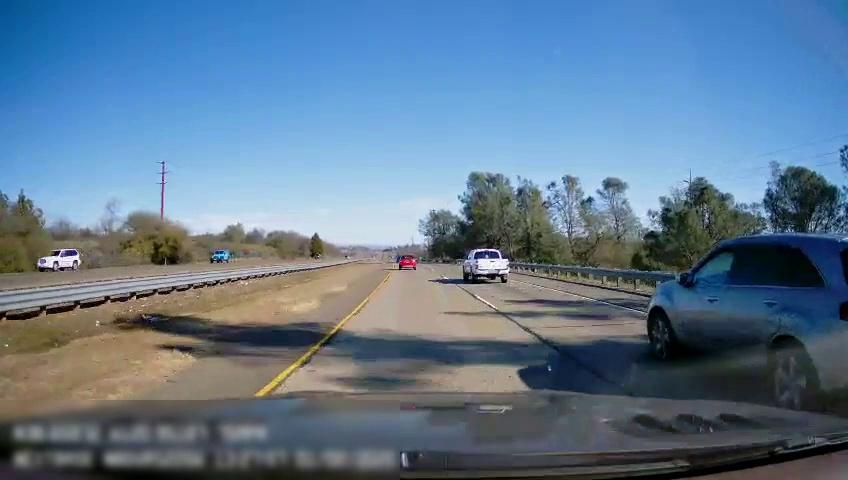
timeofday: Day
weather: Sunny
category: Drivable Space
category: Drivable Space
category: Vehicles | SUV
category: Vehicles | SUV
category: Vehicles | Truck
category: Vehicles | SUV
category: Vehicles | SUV
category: Lanes | Current Lane
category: Lanes | Current Lane
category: Lanes | Alternate Lane